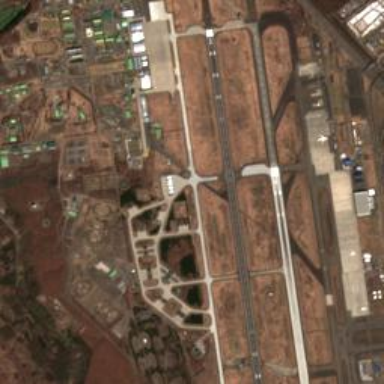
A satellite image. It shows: Runway at airport.